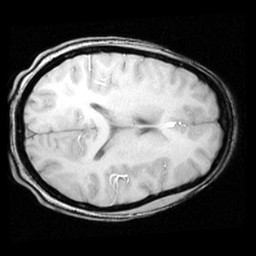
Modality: inplaneT1
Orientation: axial
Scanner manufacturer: ge
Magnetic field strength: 3 T
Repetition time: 0.3 s
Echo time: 0.003468 s